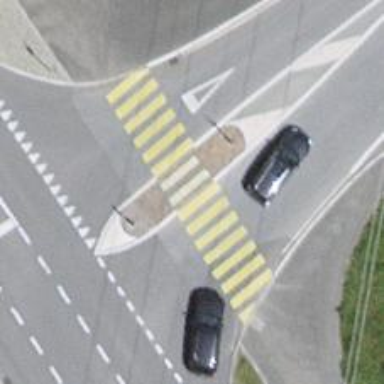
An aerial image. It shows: Zebra crossing with uncontrolled intersection and pedestrian island.